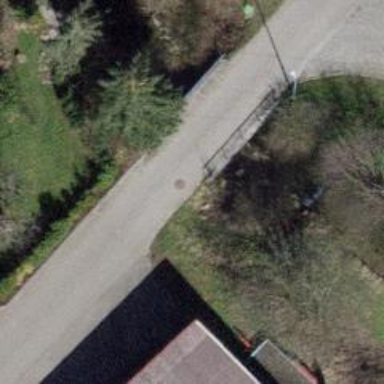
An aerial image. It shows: Residential road with bridge.